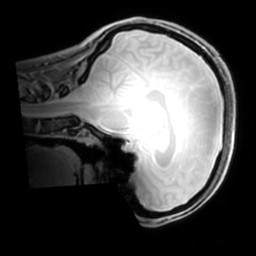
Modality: PDw
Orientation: sagittal
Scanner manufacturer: philips
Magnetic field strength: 7 T
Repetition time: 0.008 s
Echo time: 0.001974 s